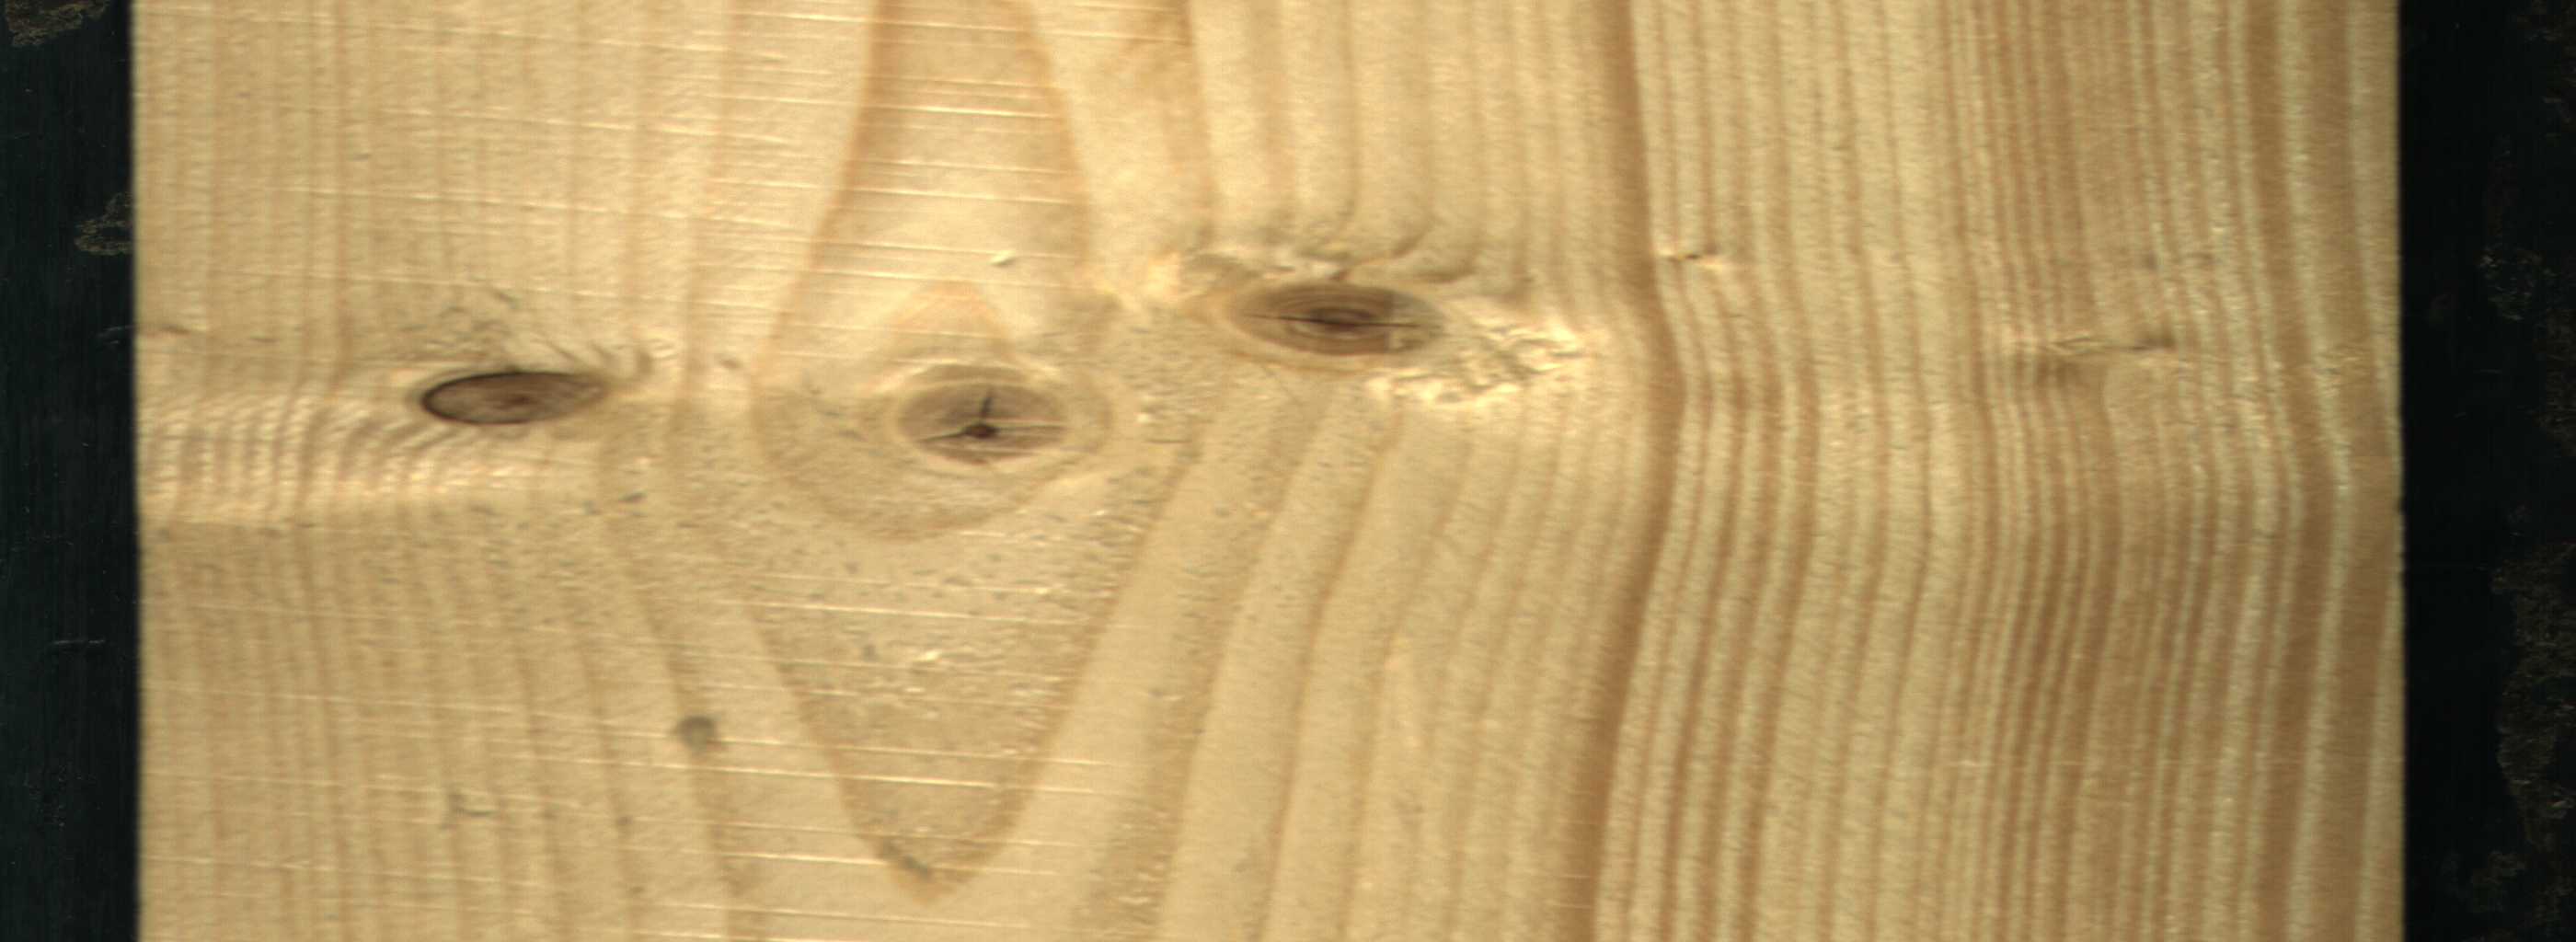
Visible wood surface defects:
knot_with_crack
knot_with_crack
Live_Knot